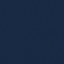
Land use / land cover: SeaLake